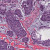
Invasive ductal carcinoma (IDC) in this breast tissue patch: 1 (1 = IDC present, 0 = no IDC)